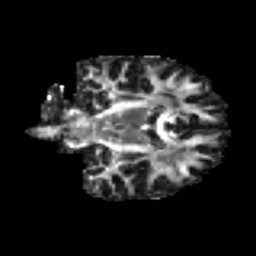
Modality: FA
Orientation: coronal
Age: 26
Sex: male
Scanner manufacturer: ge
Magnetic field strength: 3 T
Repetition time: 7.8 s
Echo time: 0.0608 s